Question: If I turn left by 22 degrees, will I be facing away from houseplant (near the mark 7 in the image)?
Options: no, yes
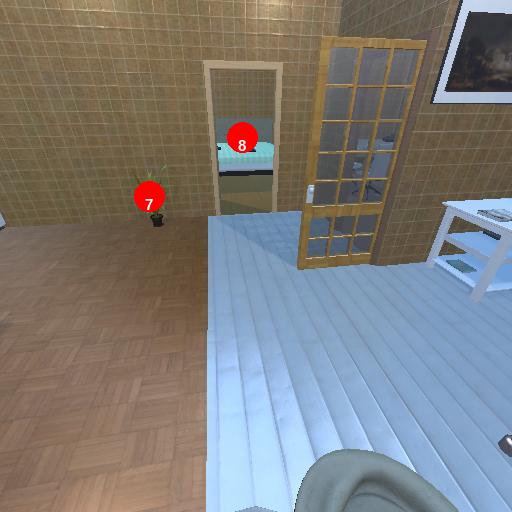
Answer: no